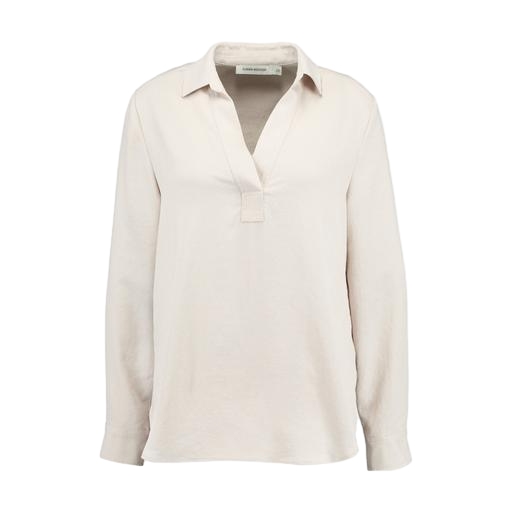
off white collared shirt, beige shirt, off-white shirt, white background